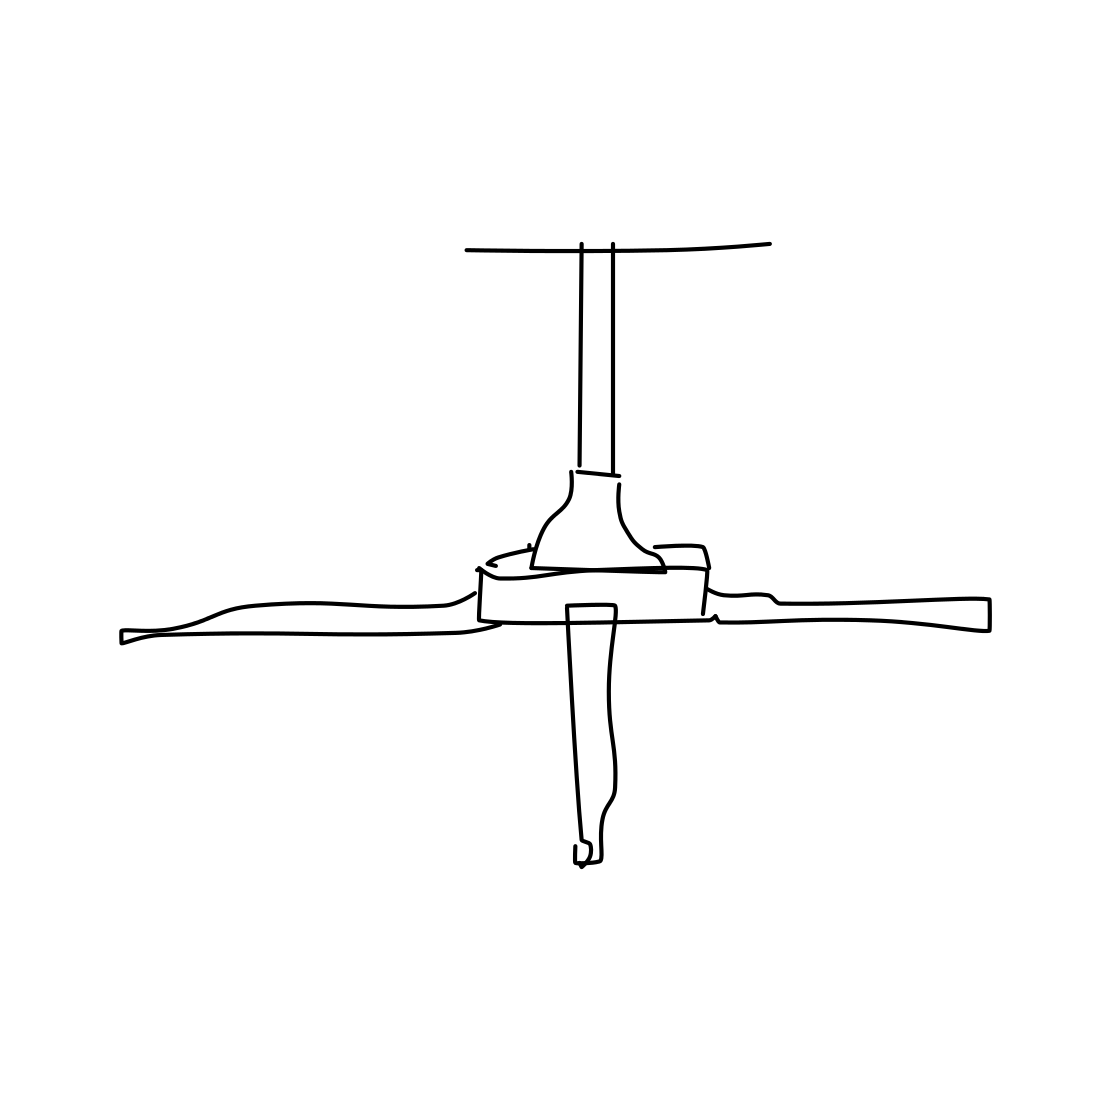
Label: fan